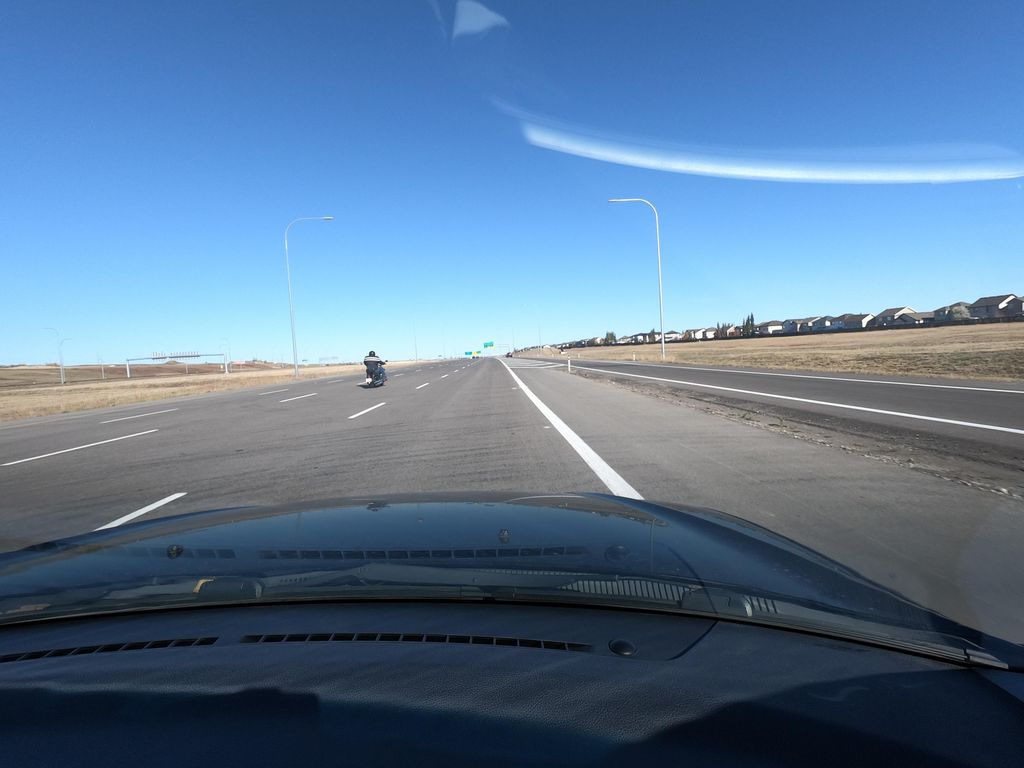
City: calgary